Field crop: maize
Growth stage: 2
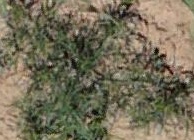
Species: salsola